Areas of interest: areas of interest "Park and greenspace"
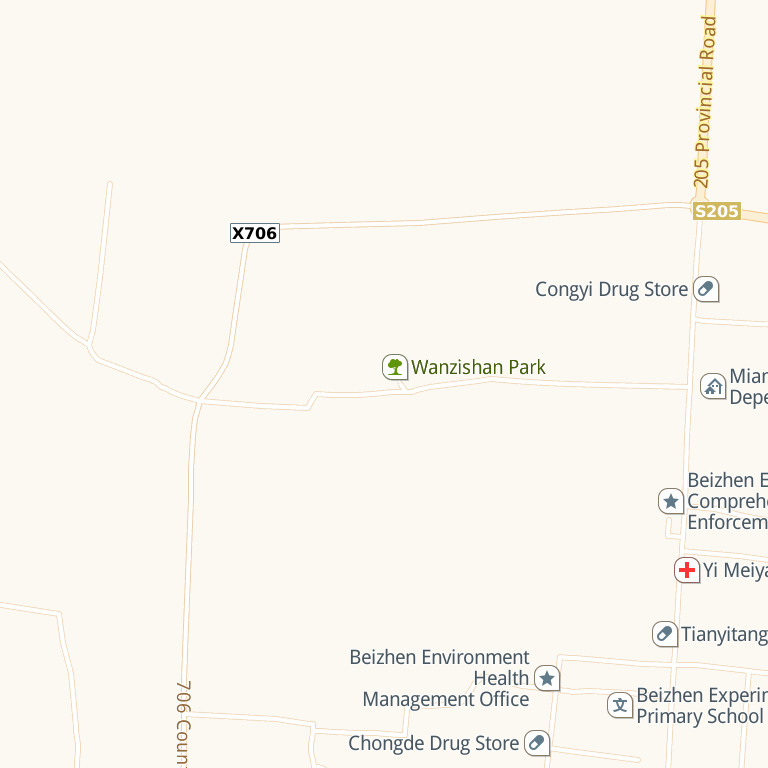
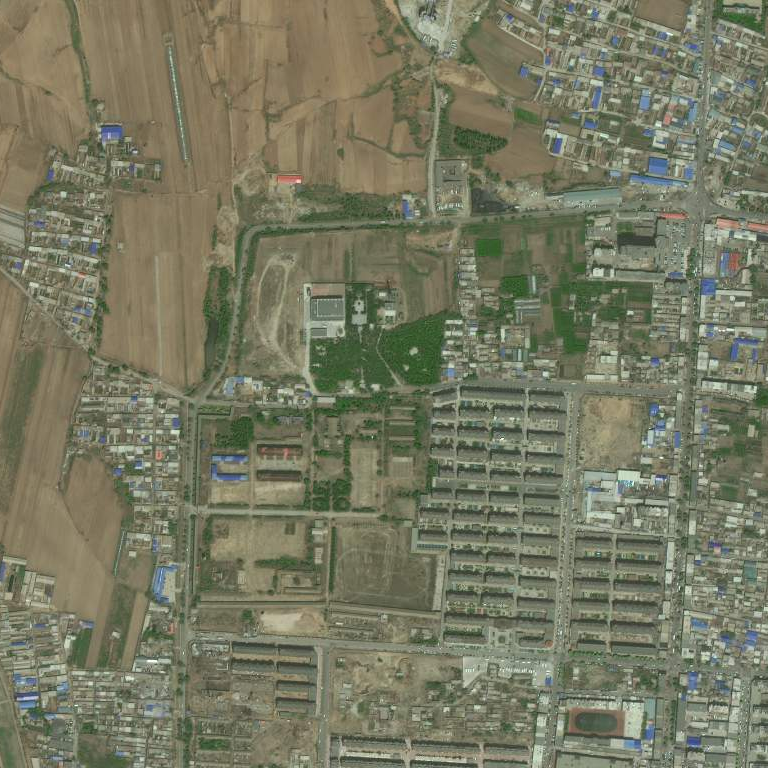